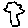
Label: tree